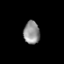
Tissue: prostate
Cell type: Fibroblasts
Senescence score: 0.7359
Nuclear area (px): 362
Mean DAPI intensity: 144.094